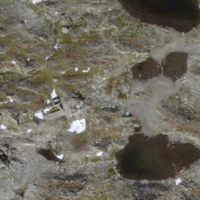
EUNIS habitat code: 48
Species observed at this site:
Capra ibex